Question: I have a bilingual website
The value of a form field is set to "Correo electronico" when the user request Spanish page.
As I try to validate form fields, if I do 'alert(jQuery('input#thefield').val());'
I get: Correo electronico
However, if I am testing the value of said input box (i.e.
'''
jQuery('input#thefield').val() == "Correo electronico"
'''
)
jQuery does nto register.
TO check how jQuery was processing the string "Correo electronico," I did an 'alert("Correo electronico");' and the output was Correo electr[a symbol look at image]nico

What can I do to keep the field value in foreign characters, but translate this to be able to test against, as well as insert into field value if necessary?
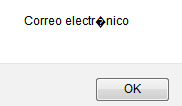
Answer: This is a character encoding issue.
You need to check the format of your source code text file. Is it UTF-8? Or another?
Also, you should specify the encoding of your source in the HTML '<meta>' tags.
Personally, I use UTF-8 everywhere (when I can): the code source text files, the database contents, database connection, HTML, CSS, JavaScript... everything.